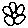
Label: flower